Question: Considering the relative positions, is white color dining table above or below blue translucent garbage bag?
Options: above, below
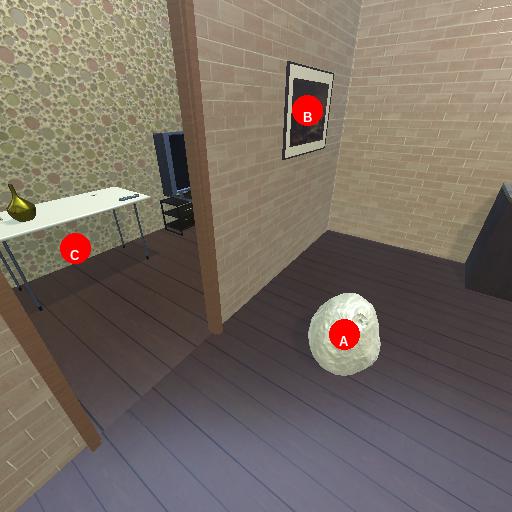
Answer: above